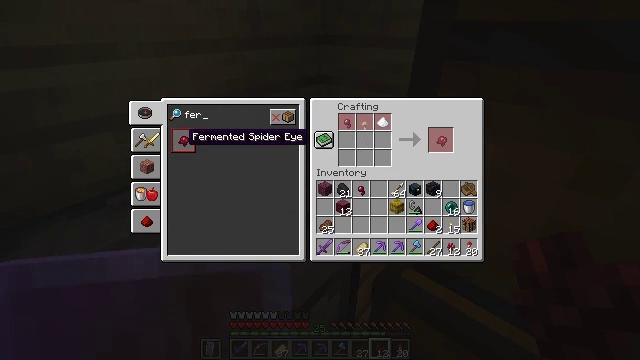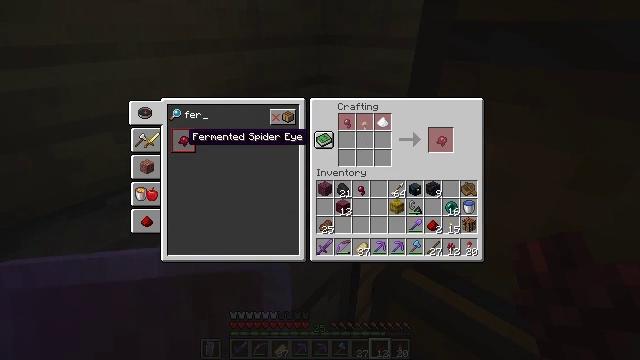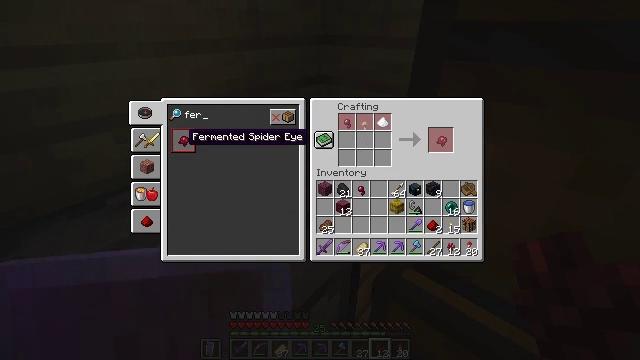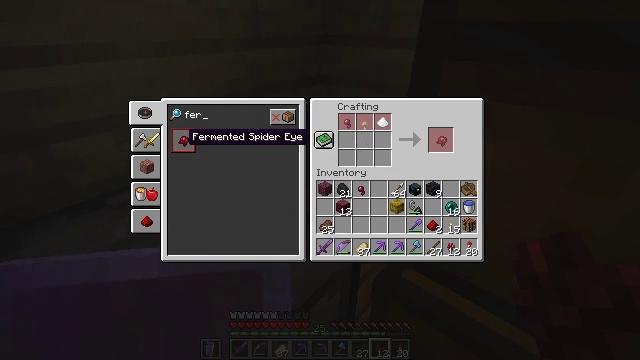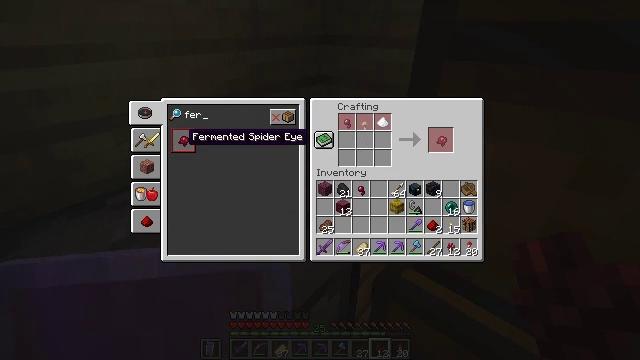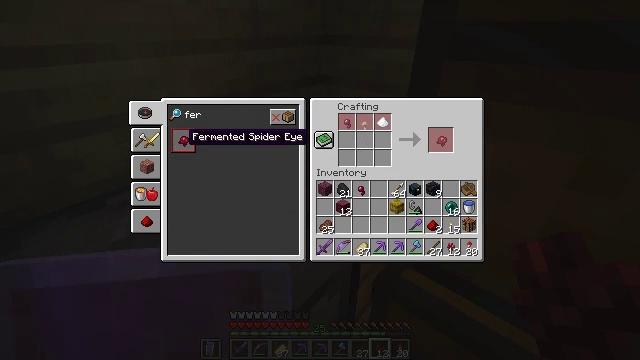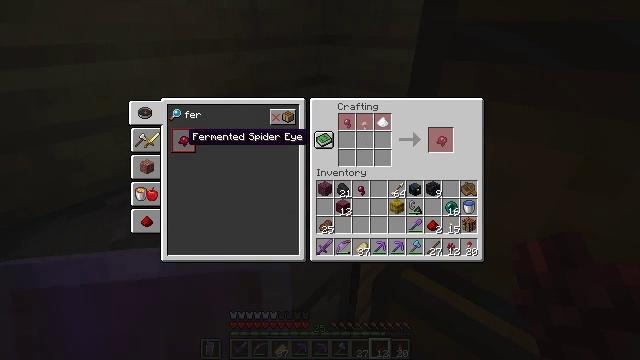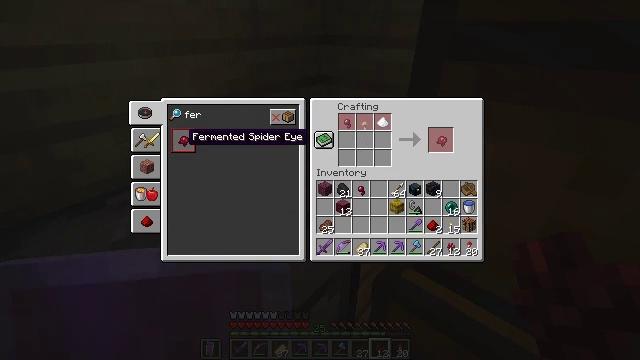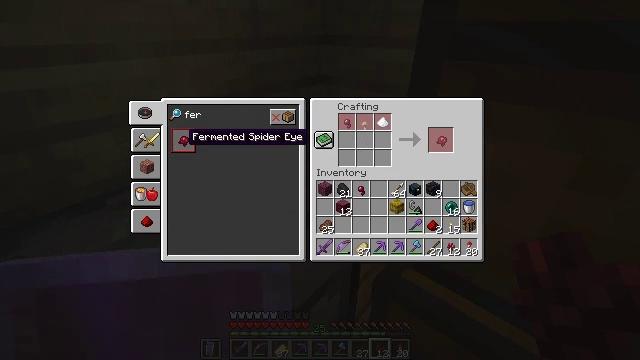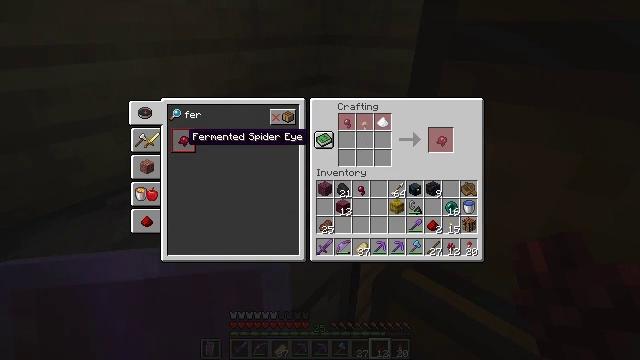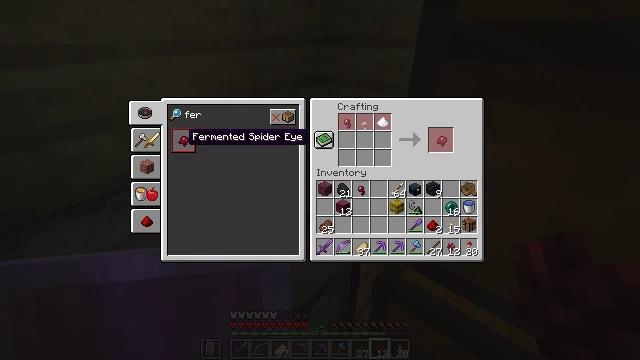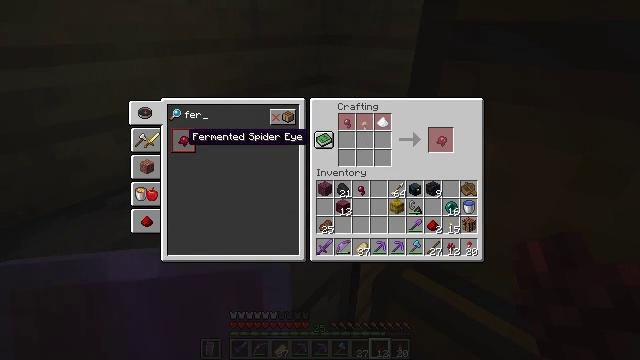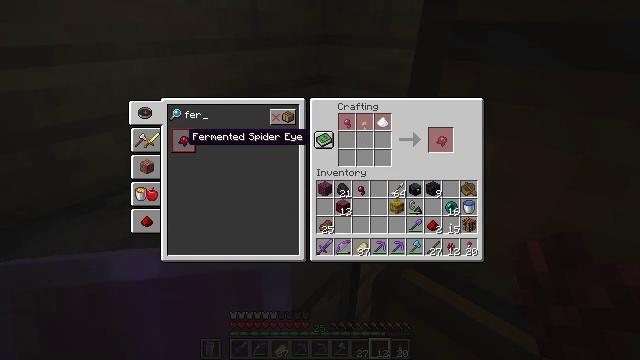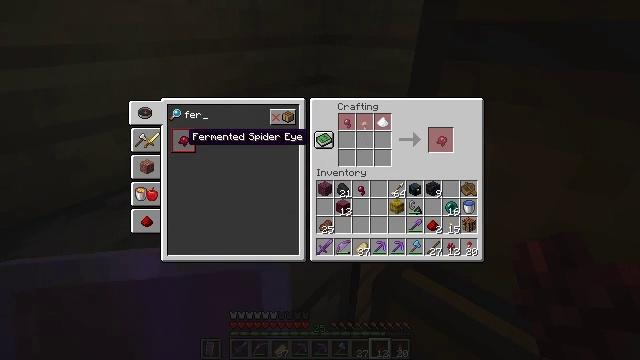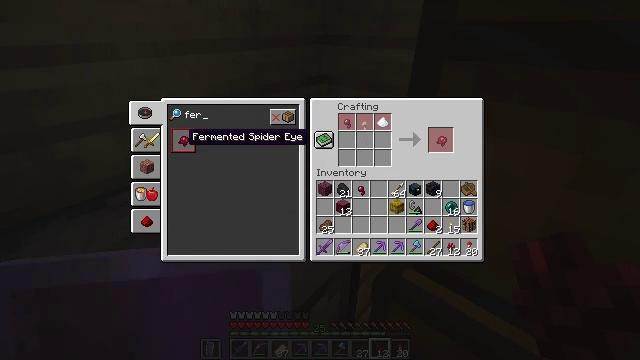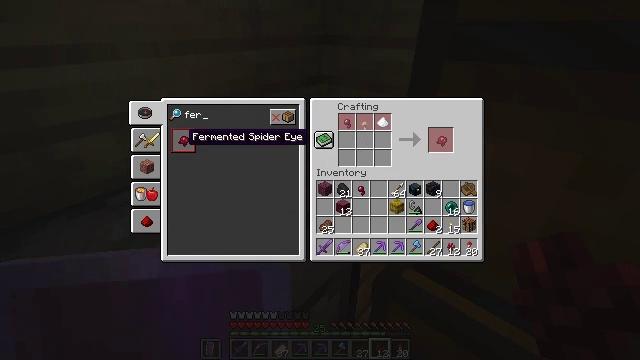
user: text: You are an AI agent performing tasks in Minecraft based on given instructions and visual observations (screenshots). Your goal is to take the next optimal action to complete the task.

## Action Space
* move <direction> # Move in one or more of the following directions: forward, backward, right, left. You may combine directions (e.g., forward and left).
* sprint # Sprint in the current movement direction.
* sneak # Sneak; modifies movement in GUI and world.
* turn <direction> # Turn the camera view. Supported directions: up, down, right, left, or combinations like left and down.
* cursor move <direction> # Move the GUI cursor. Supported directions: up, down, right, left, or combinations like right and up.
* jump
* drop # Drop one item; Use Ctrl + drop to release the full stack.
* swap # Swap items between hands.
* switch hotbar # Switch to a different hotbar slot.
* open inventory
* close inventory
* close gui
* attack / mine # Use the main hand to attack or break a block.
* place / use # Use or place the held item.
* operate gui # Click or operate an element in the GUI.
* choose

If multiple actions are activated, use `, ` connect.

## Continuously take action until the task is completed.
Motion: motion action
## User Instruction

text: Craft sugar.
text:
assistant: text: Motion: no_op
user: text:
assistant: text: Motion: no_op
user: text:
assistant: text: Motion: no_op
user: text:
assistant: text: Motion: no_op
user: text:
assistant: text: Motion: no_op
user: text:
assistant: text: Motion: no_op
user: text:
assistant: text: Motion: no_op
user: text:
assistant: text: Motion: no_op
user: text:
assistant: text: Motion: no_op
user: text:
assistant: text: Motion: no_op
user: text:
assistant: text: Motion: no_op
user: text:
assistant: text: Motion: no_op
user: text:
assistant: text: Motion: no_op
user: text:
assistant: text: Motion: no_op
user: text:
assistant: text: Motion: no_op
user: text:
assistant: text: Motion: no_op
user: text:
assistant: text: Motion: no_op
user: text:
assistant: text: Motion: no_op
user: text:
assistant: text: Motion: no_op
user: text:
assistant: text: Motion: no_op
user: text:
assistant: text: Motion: no_op
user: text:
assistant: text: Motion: no_op
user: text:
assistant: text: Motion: no_op
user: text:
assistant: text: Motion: no_op
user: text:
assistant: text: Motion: no_op
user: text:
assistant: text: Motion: no_op
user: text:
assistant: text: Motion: no_op
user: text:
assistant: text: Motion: no_op
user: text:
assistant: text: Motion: no_op
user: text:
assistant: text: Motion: no_op